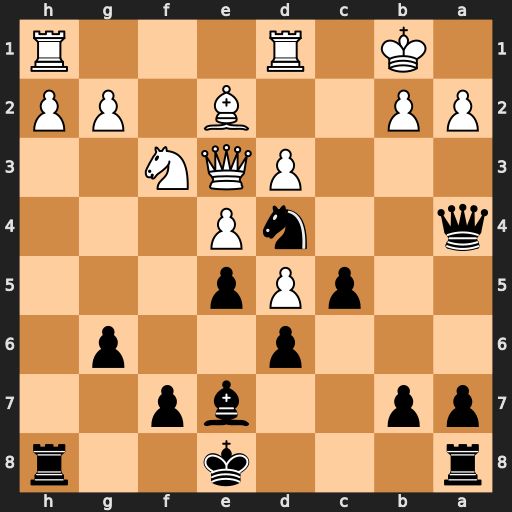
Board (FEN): r3k2r/pp2bp2/3p2p1/2pPp3/q2nP3/3PQN2/PP2B1PP/1K1R3R
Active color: b
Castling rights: kq
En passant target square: -
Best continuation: Qc2+ Ka1 Qxe2 Qxe2 Nxe2